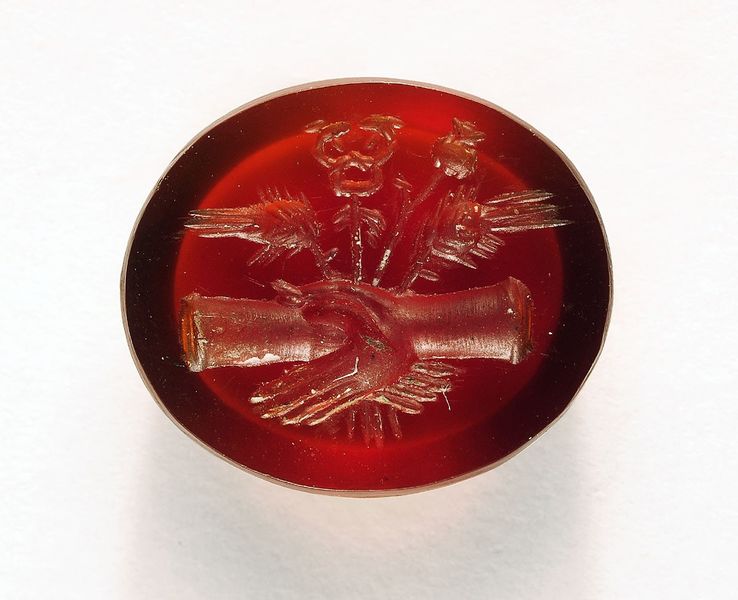
Titel: Gemme (Dextrarum Iunctio)
Standort: Hamburg
Institution: Museum für Kunst und Gewerbe Hamburg
Schlagwörter: hand, schmuck, arm, kleidung, gesten, getreide, korn, geschnitten, accessoire, kunstgewerbe, kunsthandwerk, gemme, handschlag, mohnblume, glyptik, caduceus, frauenkleidung, damenbekleidung, schmuckstein, handschmuck, bildwerke, karneol, steinschneidekunst, angewandte und bildende kunst, hessische systematik, cerealie, körper, armhaltungen, frühe kaiserzeit, prinzipat, körperschmuck, steinschnitte, römisch, kornähre